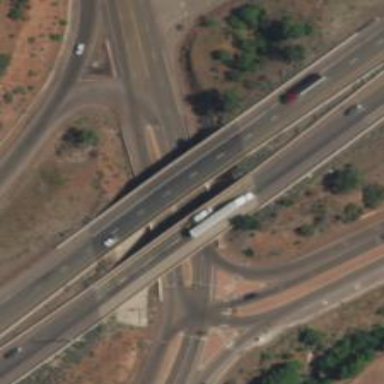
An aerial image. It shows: Motorway bridge.